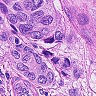
Metastatic tissue present: yes